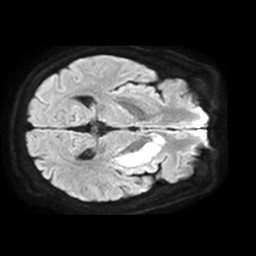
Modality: TRACE
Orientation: axial
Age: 59
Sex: female
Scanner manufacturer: philips
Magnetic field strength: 1.5 T
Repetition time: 3.398 s
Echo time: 0.06922 s